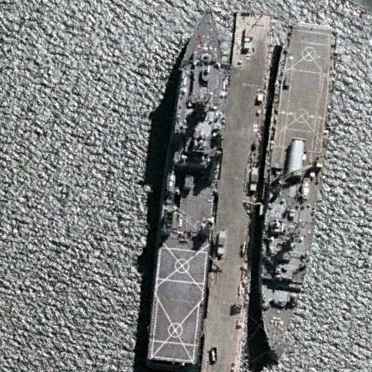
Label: combat